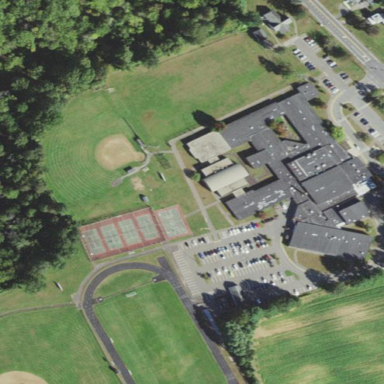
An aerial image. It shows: School.